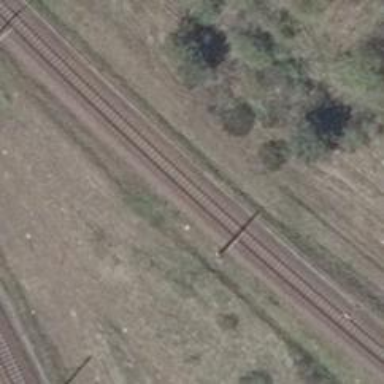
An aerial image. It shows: Milestone along the railway with catenary mast.